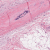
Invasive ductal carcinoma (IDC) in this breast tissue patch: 0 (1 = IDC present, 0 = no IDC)